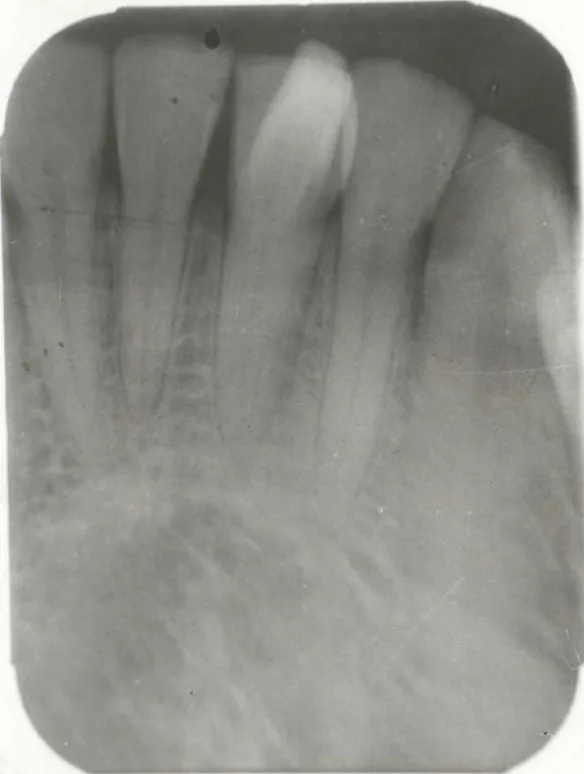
Peri-apical radiograph of the mandibular left central incisor showing the inverted V-shaped talon cusp.
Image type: radiology (x_ray)